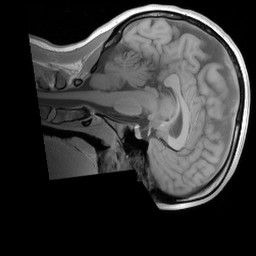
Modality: T1w
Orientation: sagittal
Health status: ill
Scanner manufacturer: siemens
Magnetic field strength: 3 T
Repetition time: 0.4 s
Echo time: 0.00272 s